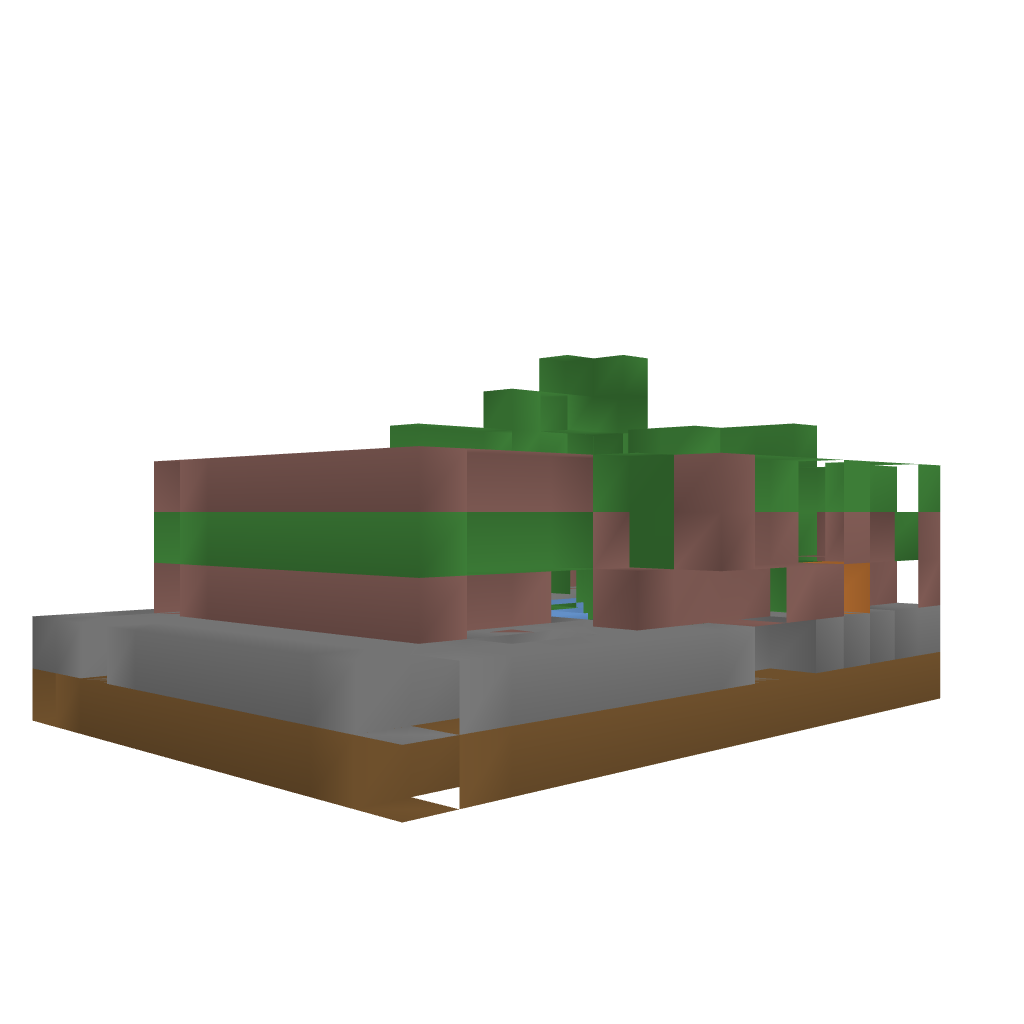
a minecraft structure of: Lost Yard bad low quality